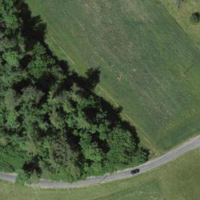
EUNIS habitat code: 24
Species observed at this site:
Euphorbia cyparissias